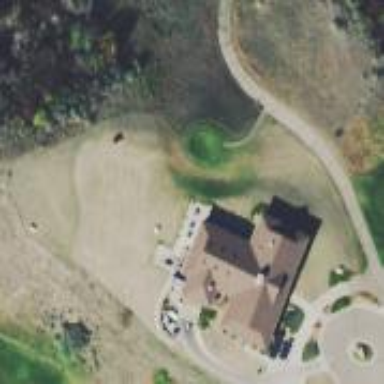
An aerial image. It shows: Rough area on grassy golf course.